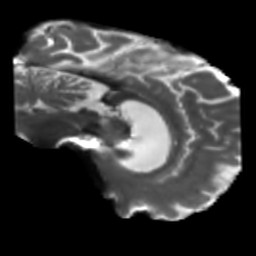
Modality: T2w
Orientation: sagittal
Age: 71
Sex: male
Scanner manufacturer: siemens
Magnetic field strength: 3 T
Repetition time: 5.25 s
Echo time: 0.08 s